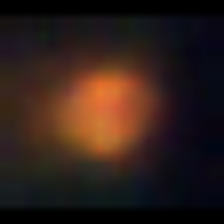
Taxon: NanoPlankton
Group: Other